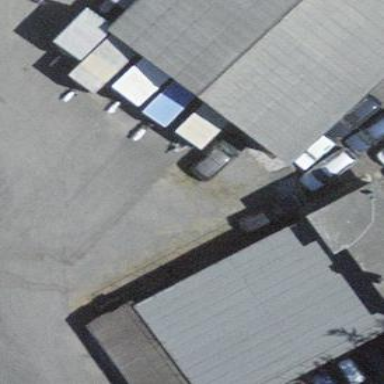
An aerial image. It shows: Warehouse building.